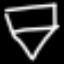
Label: diamond